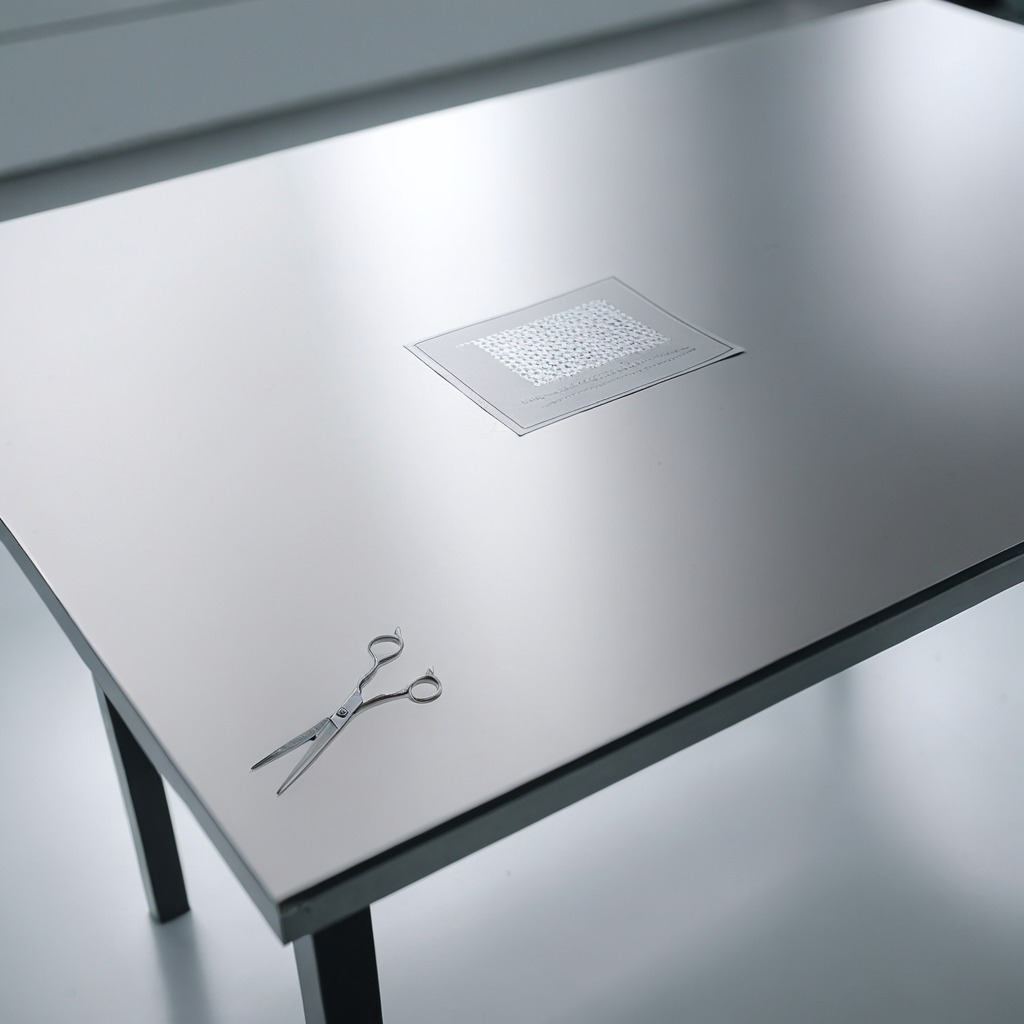
A scissor is lying on the stainless steel table in a high-end prototyping lab.